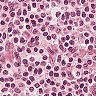
Metastatic tissue present: no